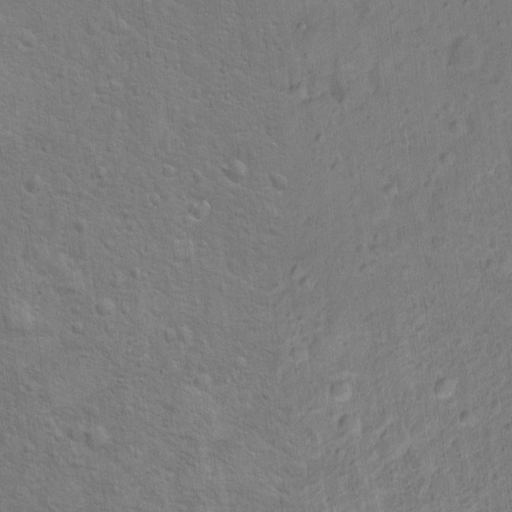
Classes present: Background